Question: I currently have a 'console application' by using the setting illustrated in the image bellow. However Now I wish to open multiple forms with the 'console' so I'm wondering if I can somehow open multiple forms or open the 'console' within a 'Windows Forms Application'

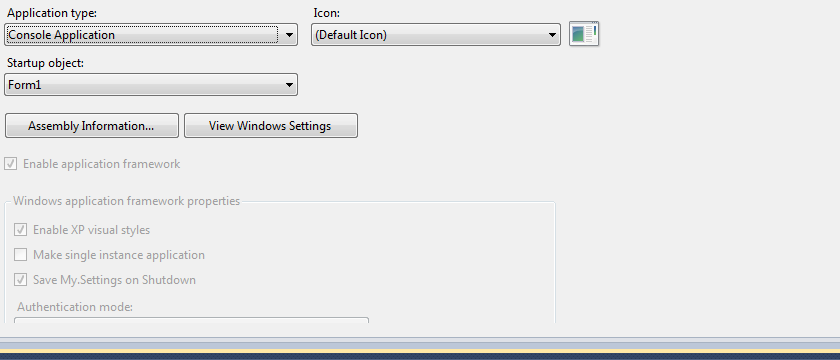
Answer: > @tinstaafl can you share this extra programming or a link to a
solution. Thanks
Here's a couple of links:
<URL>
<URL>
Here's a conversion of the first one. You'll need a form with a checkbox name "CheckBox1":
'''
Imports System.Runtime.InteropServices
Public Class Form1
Private Sub Form1_Load(sender As Object, e As EventArgs) Handles MyBase.Load
End Sub
Private Sub CheckBox1_CheckedChanged(sender As Object, e As EventArgs) Handles CheckBox1.CheckedChanged
If CheckBox1.Checked Then
Win32.AllocConsole()
Console.WriteLine("Done!")
Else
Win32.FreeConsole()
End If
End Sub
End Class
Public Class Win32
<DllImport("kernel32.dll")> Public Shared Function AllocConsole() As Boolean
End Function
<DllImport("kernel32.dll")> Public Shared Function FreeConsole() As Boolean
End Function
End Class
'''
Everytime you click the checkbox you show or hide the console. You can write to and read from the same as any console app.